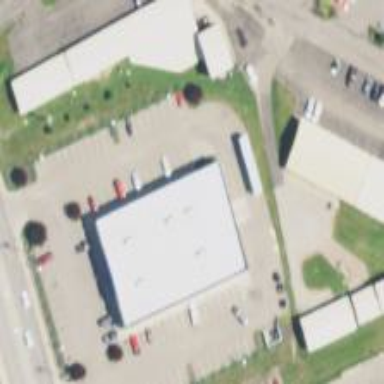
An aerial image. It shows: Retail building housing hardware shop.